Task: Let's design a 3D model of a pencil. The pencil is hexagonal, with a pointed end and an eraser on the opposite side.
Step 3:
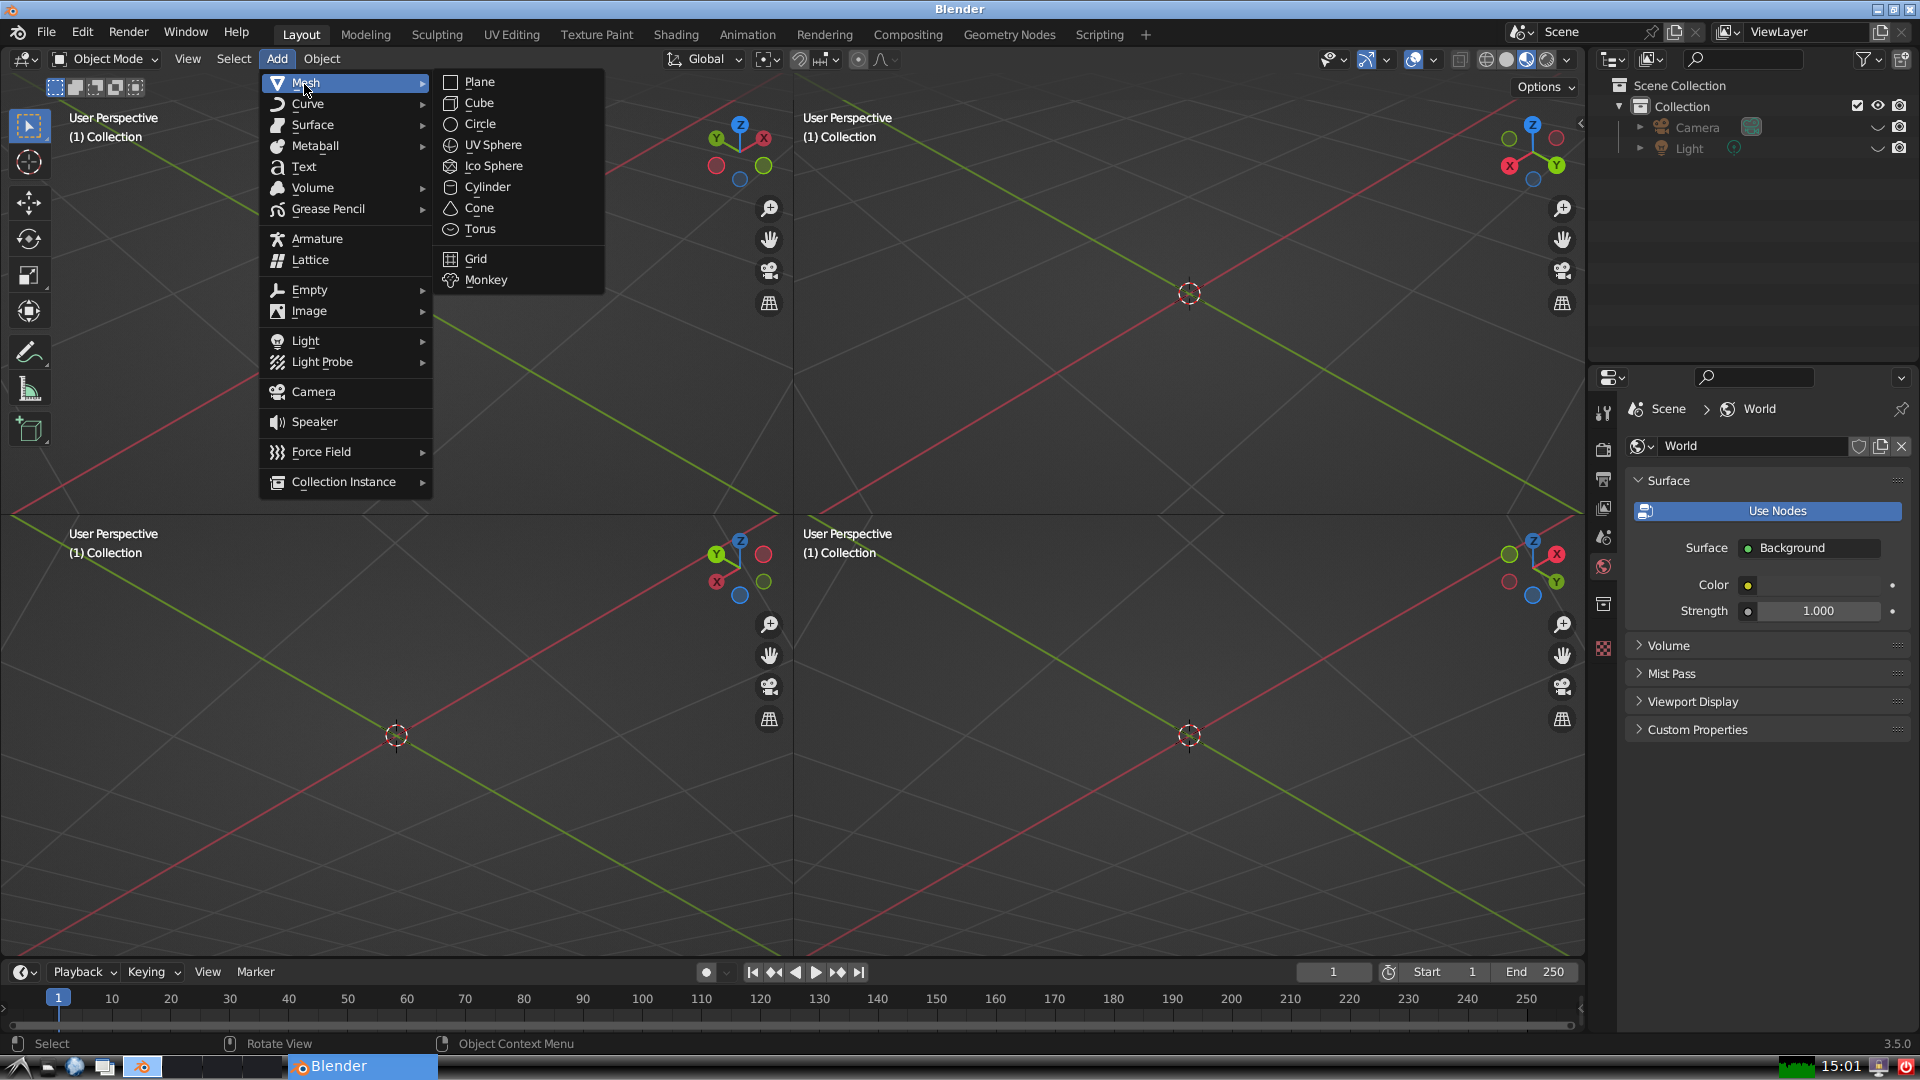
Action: {"mouse_move": [499, 187]}